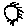
Label: sun